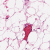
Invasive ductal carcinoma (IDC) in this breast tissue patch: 0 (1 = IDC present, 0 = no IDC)